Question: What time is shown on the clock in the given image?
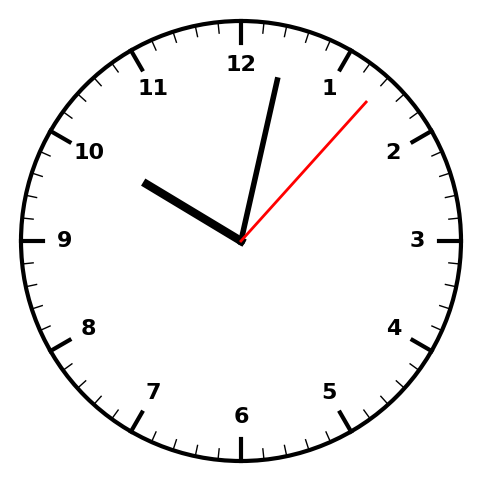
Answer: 10:02:07